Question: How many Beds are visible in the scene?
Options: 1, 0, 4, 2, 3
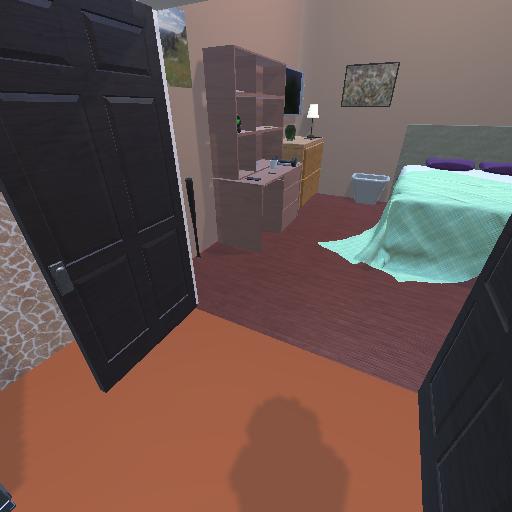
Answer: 1